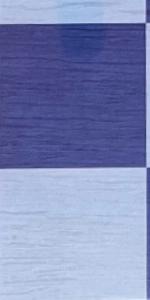
Label: Empty